Interaction volume radius: 10 \u00c5
Interaction volume height: 35 \u00c5
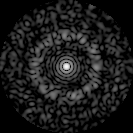
Disorder parameter: 0.8409